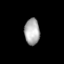
Tissue: lung
Cell type: Epithelial cells
Senescence score: 0.5798
Nuclear area (px): 389
Mean DAPI intensity: 173.362